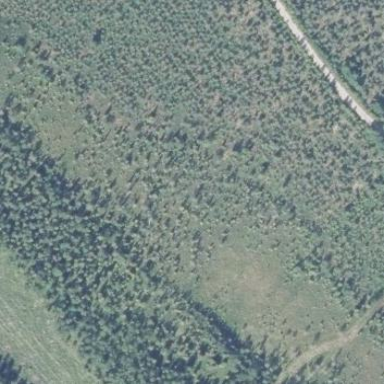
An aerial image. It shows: Clearcut man-made area surrounded by scrub vegetation.